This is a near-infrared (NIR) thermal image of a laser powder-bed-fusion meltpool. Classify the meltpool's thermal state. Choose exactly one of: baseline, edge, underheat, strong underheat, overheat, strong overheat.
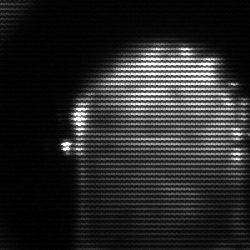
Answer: baseline